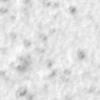
Label: no_change